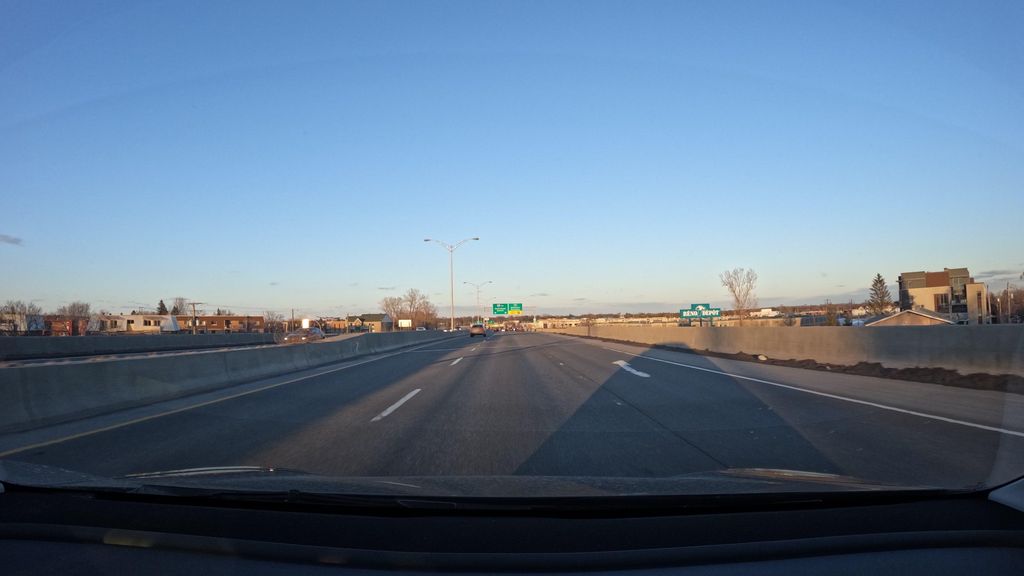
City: montreal